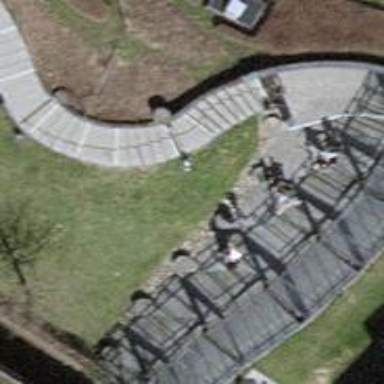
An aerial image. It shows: Set of concrete steps.